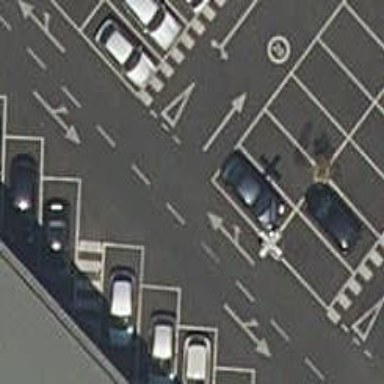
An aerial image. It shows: Parking aisle designated as service road.